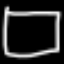
Label: square